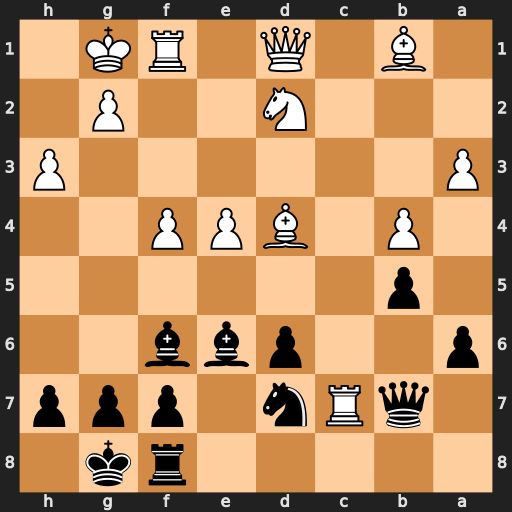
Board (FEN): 5rk1/1qRn1ppp/p2pbb2/1p6/1P1BPP2/P6P/3N2P1/1B1Q1RK1
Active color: b
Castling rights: -
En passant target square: -
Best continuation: Bxd4+ Kh1 Qxc7